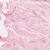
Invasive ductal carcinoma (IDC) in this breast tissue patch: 0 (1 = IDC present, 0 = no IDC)